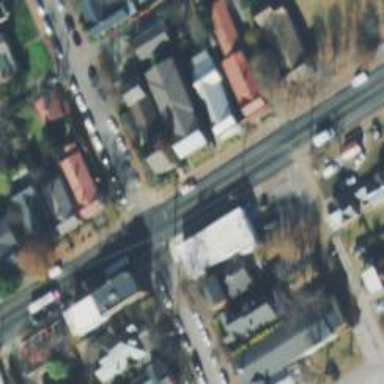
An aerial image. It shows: Unmarked crossing on the road.